Question: I'm learning VBA and trying to do something a bit complicated for me. Here's the deal :
<URL>
In my "H" column, I'm using the "CONCATENATE" formula to get a key of all the elements I want in my columns, for each line. As you can see, some elements aren't filled and I'm having unwanted " - " separators.
I'd like to have a macro that searches and replaces the double, triple (...) separators that I don't want, and if there a line filled only with separators (i.e my H5 cell) I'd like it to be replaced with nothing instead.
The thing is, I'd like to add some columns/lines in the future and I don't want to change the macro every time I'm adding a column or a line. Consequently, it'd be great if there was a way to say to my macro: "Whenever there's a line filled with nothing but separators, replace it with nothing".
This is the part I don't know how to deal with. Could you guys give me a hint?
Thanks and sorry for the long post, here's a kawaii potato

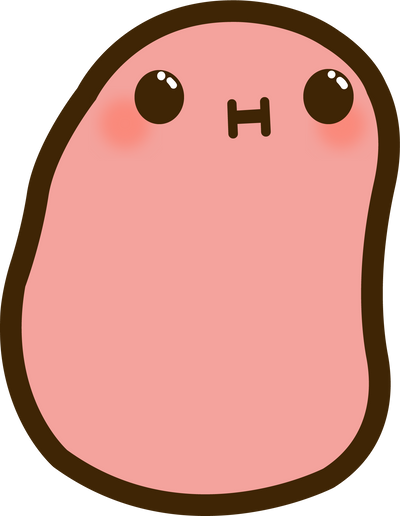
Answer: TEXTJOIN(delimiter, ignore_empty, text1, [text2], ...)
> =TEXTJOIN(" - ",TRUE,A2:G2)
<URL>
## UPDATE: If your version of Excel doesn't have TEXTJOIN
'''
Function UDFTextTJoin(delimiter As String, ignore_empty As Boolean, ParamArray Text()) As String
Dim s As String
Dim v As Variant
Dim x As Long
For x = 0 To UBound(Text)
If TypeName(Text(x)) = "Range" Then
For Each v In Text(x)
If Not ignore_empty Or v <> "" Then
If Len(s) Then s = s & delimiter
s = s & v
End If
Next
Else
If Not ignore_empty Or Text(x) <> "" Then
If Len(s) Then s = s & delimiter
s = s & Text(x)
End If
End If
Next
UDFTextTJoin = s
End Function
'''